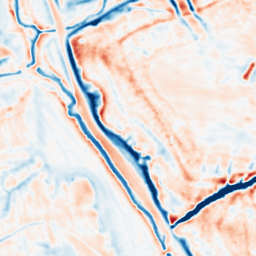
Category: multiscale
Decomposition family: dog
Decomposition parameters: sigma_low: 1
sigma_high: 5
Upsampling method: regularized
Upsampling parameters: scale: 2
lambda_reg: 0.001
Upsampling scale: 2